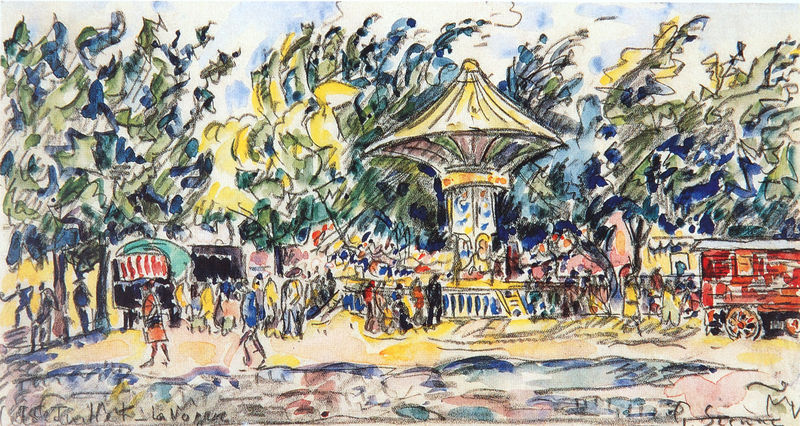
Titel: Fête de village (La vogue), Dorffest (Kirmes)
Künstler: Paul Signac
Standort: New York (New York)
Institution: The Metropolitan Museum of Art
Schlagwörter: baum, blau, himmel, mann, wasser, wolken, aquarell, bäume, fluss, frauen, gelb, grün, impressionismus, landschaft, menschen, see, bewegung, bunt, frau, männer, orange, schwarz, skizze, straße, weiss, zeichnung, dame, park, rot, wiese, fest, leute, versammlung, feiern, mensch, signatur, bach, natur, wind, sonne, kind, publikum, wald, kinder, räder, bewegt, schwung, farbig, sommer, farbe, linien, markt, besucher, wagen, laut, querformat, treppe, streifen, stufen, freude, striche, tusche, linie, draußen, wirr, schlange, zirkus, jahrmarkt, bleistift, wld, tasche, menschenmenge, handtasche, mensche, laubbäume, seurat, signac, zelt, zelte, kirchweih, grundfarben, postimpressionismus, neoimpressionismus, karussel, karussell, rummel, coloriert, circus, buden, stände, trubel, bauwagen, buntfarbig, dult, fahrgeschäfte, karoussel, karrussel, karusell, kettenkarussel, kinderkarussel, kirmes, loosen brushstroke, quarell, rotation, rummelplatz, schausteller, skizzenhaft, unübersichtlich, volksfest, wies, wohnwagen, zirkuswagen, sinti, lore, tuilerien, frankfreich, kettenkarusell, vier farben